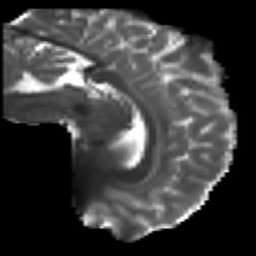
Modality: T2w
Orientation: sagittal
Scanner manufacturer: ge
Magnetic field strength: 3 T
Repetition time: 7.98 s
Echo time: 0.0701 s